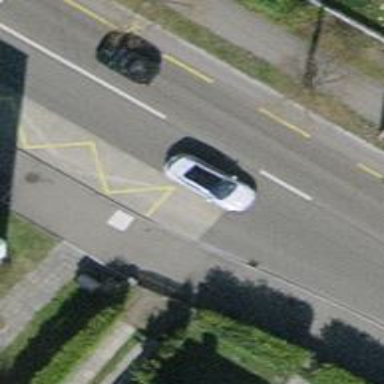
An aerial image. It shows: Bus stop for trolleybuses with designated stop position.